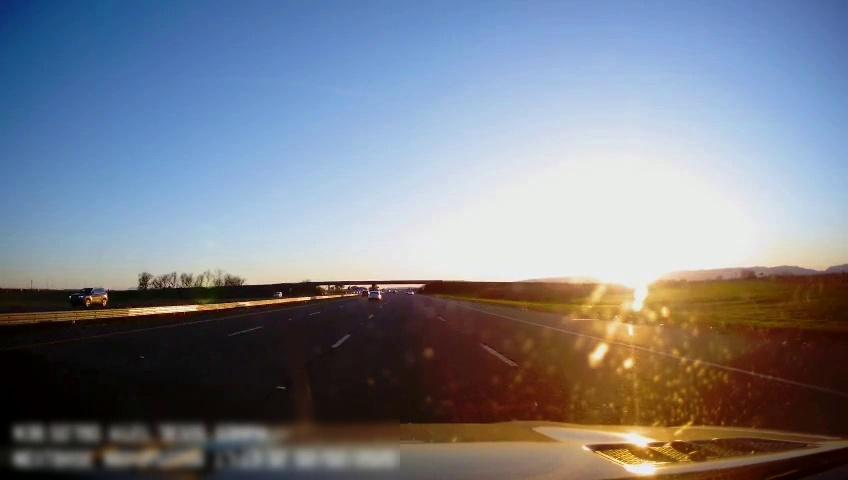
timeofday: Day
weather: Sunny
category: Drivable Space
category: Vehicles | Car
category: Vehicles | SUV
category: Vehicles | SUV
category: Lanes | Alternate Lane
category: Lanes | Alternate Lane
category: Lanes | Current Lane
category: Lanes | Current Lane
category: Lanes | Alternate Lane